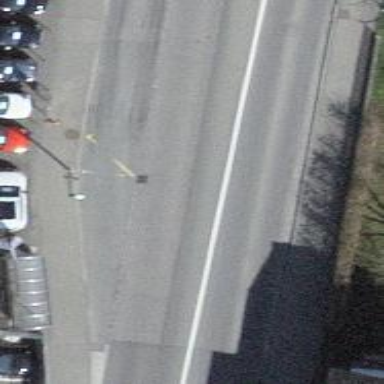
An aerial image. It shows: Bus stop with designated public transport stop position.